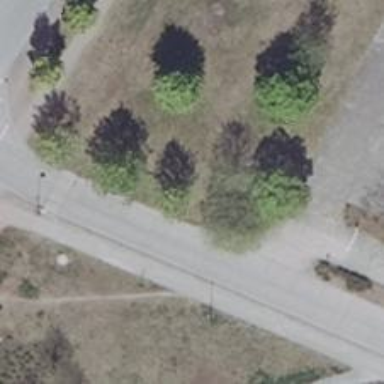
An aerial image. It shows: Row of deciduous broadleaved trees.